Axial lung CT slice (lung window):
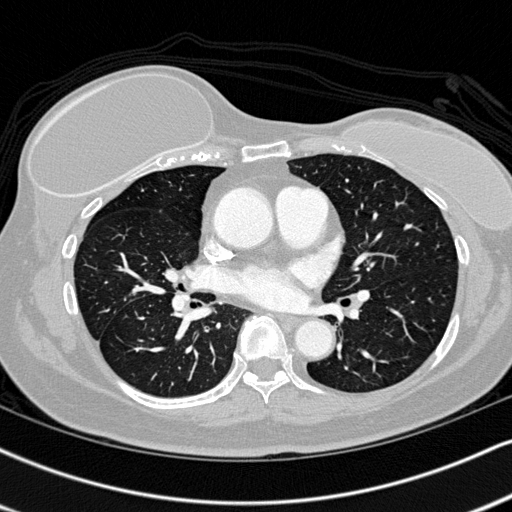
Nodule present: no